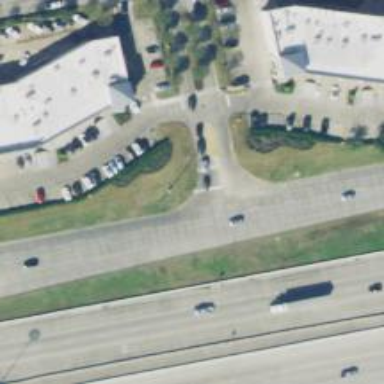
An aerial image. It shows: Secondary road with frontage road.